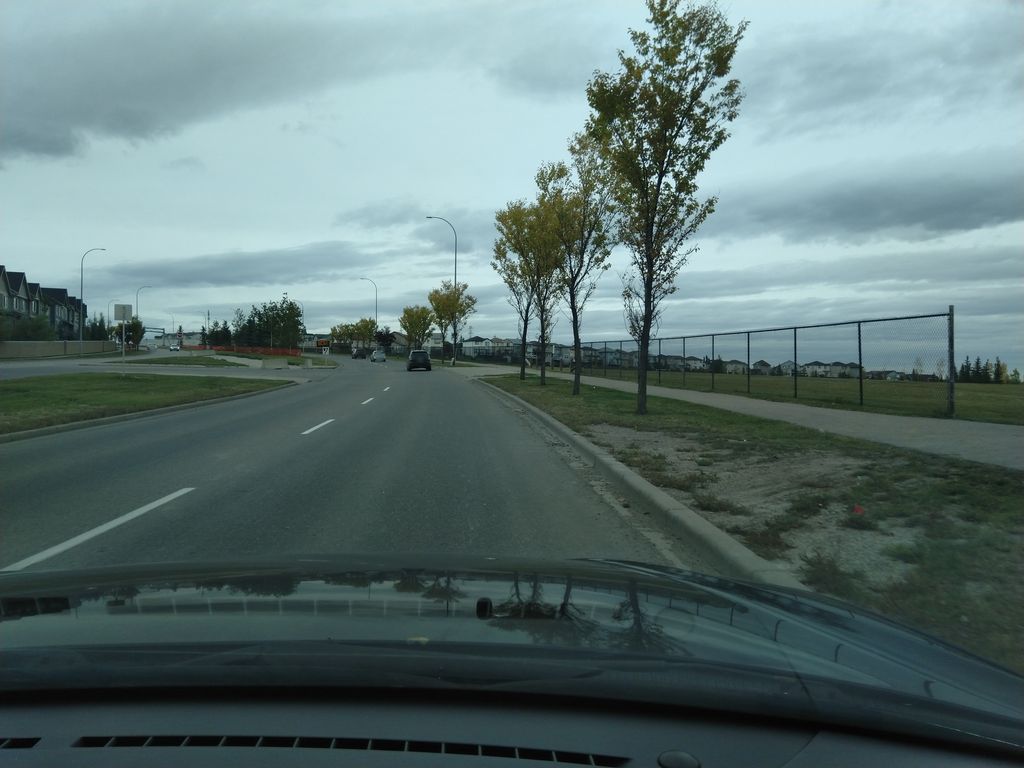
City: calgary